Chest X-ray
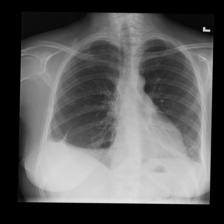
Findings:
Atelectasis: negative
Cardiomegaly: negative
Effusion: positive
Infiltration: negative
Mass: negative
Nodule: negative
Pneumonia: negative
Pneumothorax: negative
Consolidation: negative
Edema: negative
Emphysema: negative
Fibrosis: negative
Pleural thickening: negative
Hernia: negative